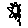
Label: flower